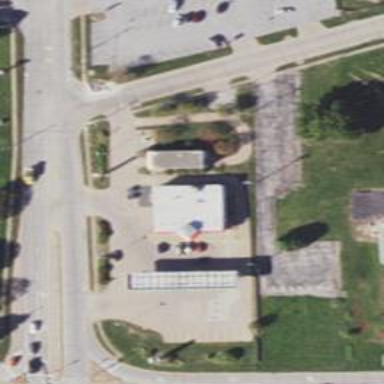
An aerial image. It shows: Convenience shop.